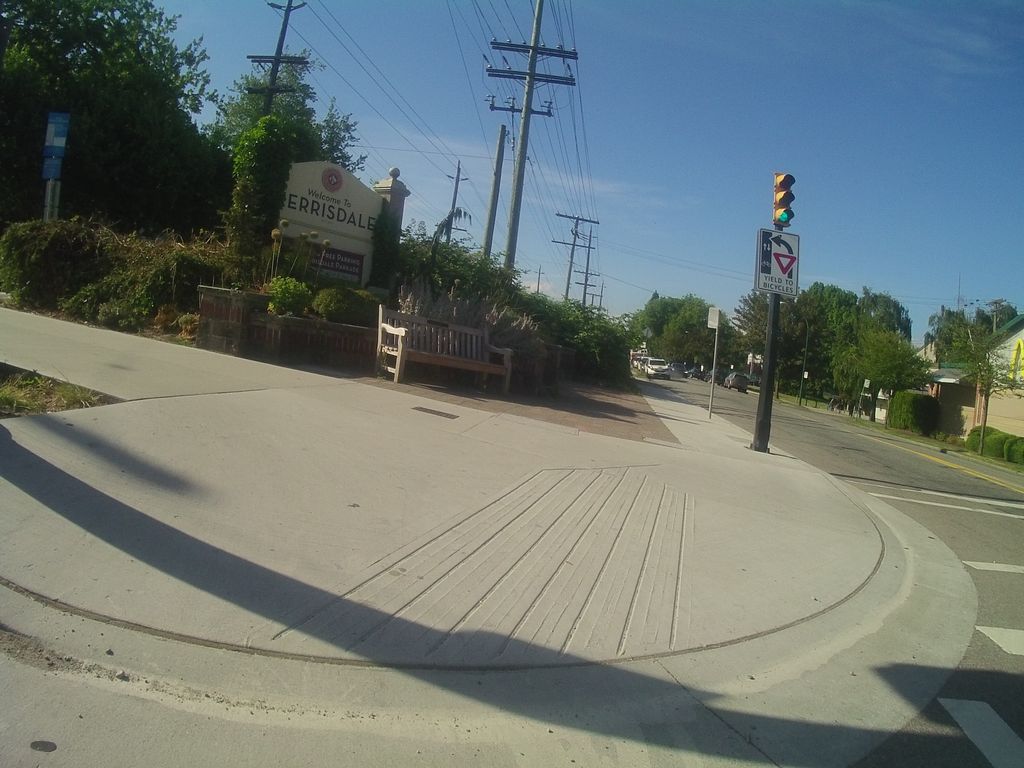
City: vancouver